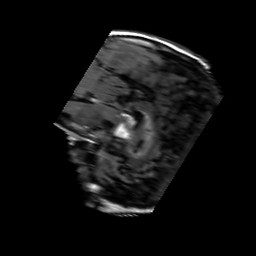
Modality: FLAIR
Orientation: sagittal
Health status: ill
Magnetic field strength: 3 T